九年级 · 立体几何学
如图, 透明的圆柱形容器 (容器厚度忽略不计)的高为 $12 \mathrm{~cm}$, 底面周长为 $10 \mathrm{~cm}$, 在容器内壁离容器底部 $3 \mathrm{~cm}$ 的点 $\mathrm{B}$ 处有一饭粒, 此时一只蚂蚁正好在容器外壁, 且离容器上沿 $3 \mathrm{~cm}$ 的点 $\mathrm{A}$ 处, 则蚂蚁吃到饭粒需爬行的最短路径是( $\quad$ )

蚂蚁 $A$

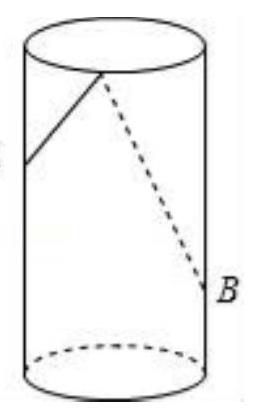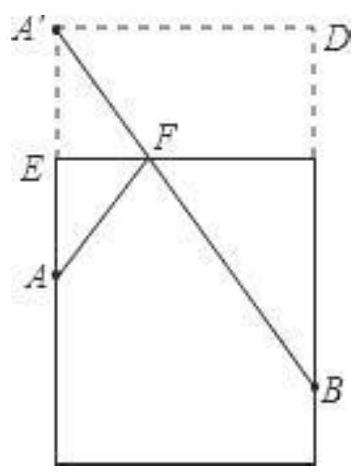
A. $13 \mathrm{~cm}$
B. $2^{\sqrt{61}} \mathrm{~cm}$
C. $\sqrt{61} \mathrm{~cm}$
D. $2^{\sqrt{34}} \mathrm{~cm}$
答案: A
解析: 如图:

$\because$ 高为 $12 \mathrm{~cm}$, 底面周长为 $10 \mathrm{~cm}$, 在容器内壁离容器底部 $3 \mathrm{~cm}$ 的点 $\mathrm{B}$ 处有一饭粒,此时蚂蚁正好在容器外壁, 离容器上沿 $3 \mathrm{~cm}$ 与饭粒相对的点 A 处,

$\therefore \mathrm{A}^{\prime} \mathrm{D}=5 \mathrm{~cm}, \mathrm{BD}=12-3+\mathrm{AE}=12 \mathrm{~cm}$,

$\therefore$ 将容器侧面展开, 作 $\mathrm{A}$ 关于 $\mathrm{EF}$ 的对称点 $\mathrm{A}^{\prime}$,

连接 $A^{\prime} B$, 则 $A^{\prime} B$ 即为最短距离,

$$
\mathrm{A}^{\prime} \mathrm{B}=\sqrt{A^{\prime} D^{2}+B D^{2}}=\sqrt{5^{2}+12^{2}}=13(\mathrm{~cm}) \text {. 故选 } \mathrm{A} \text {. }
$$